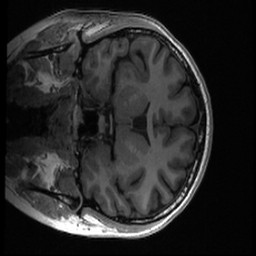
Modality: T1w
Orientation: coronal
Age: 18
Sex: female